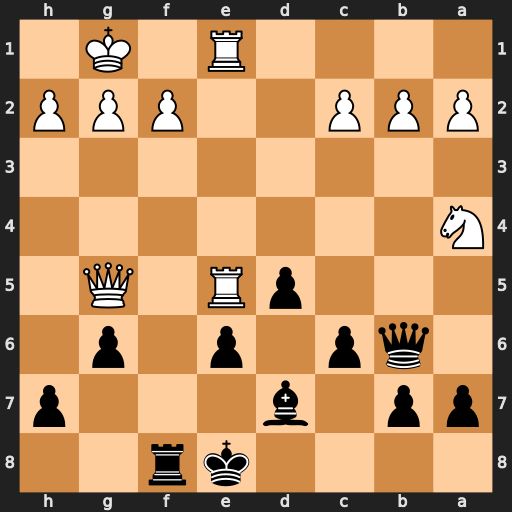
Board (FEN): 4kr2/pp1b3p/1qp1p1p1/3pR1Q1/N7/8/PPP2PPP/4R1K1
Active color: b
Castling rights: -
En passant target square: -
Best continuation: Qxf2+ Kh1 Qf1+ Rxf1 Rxf1#